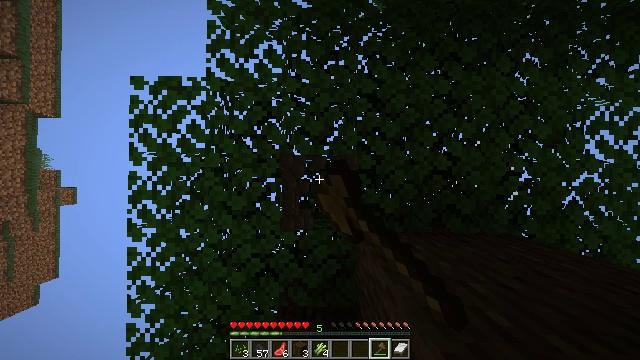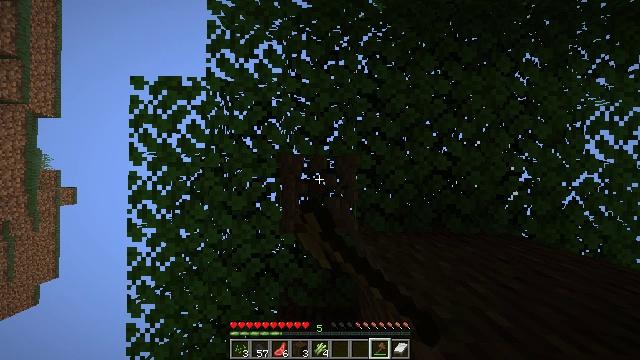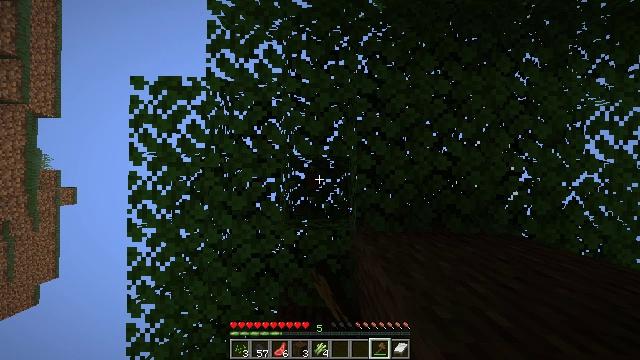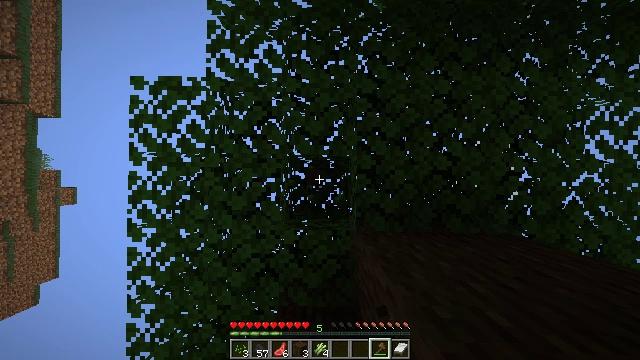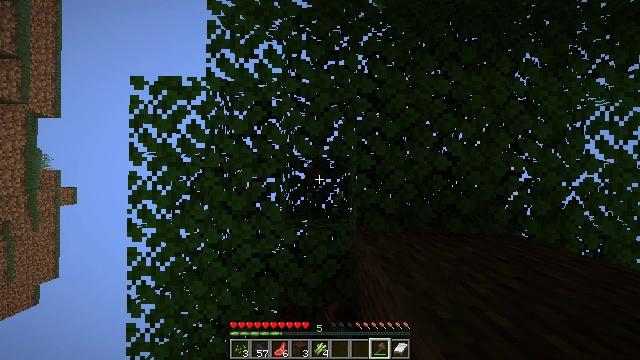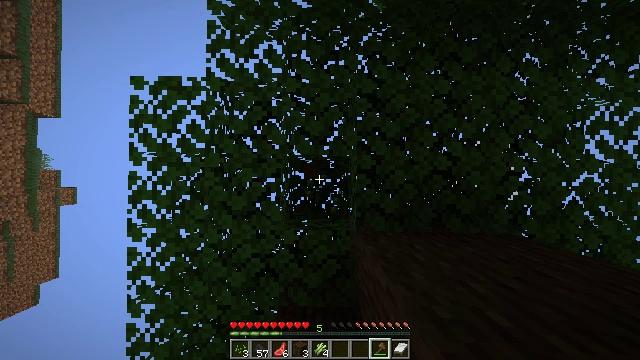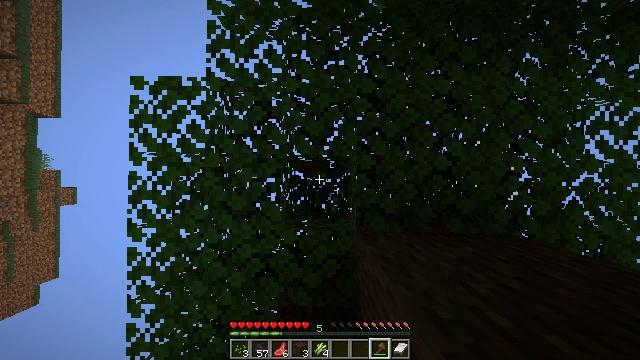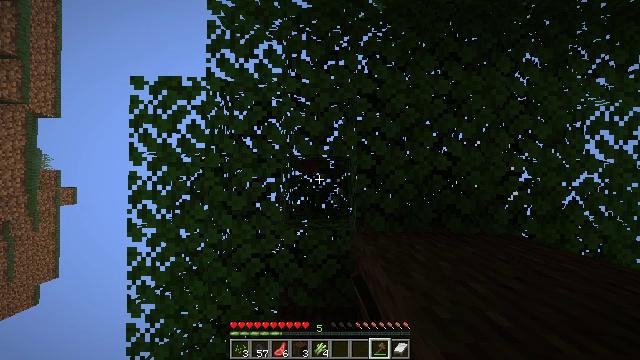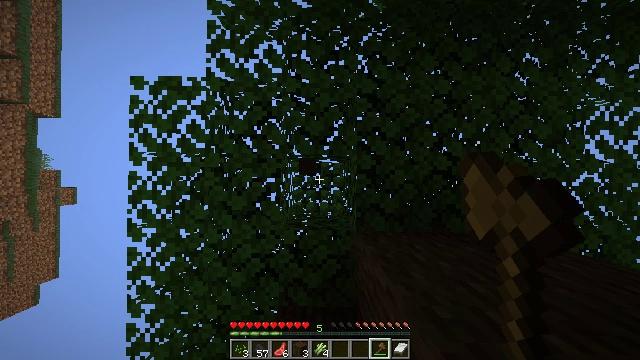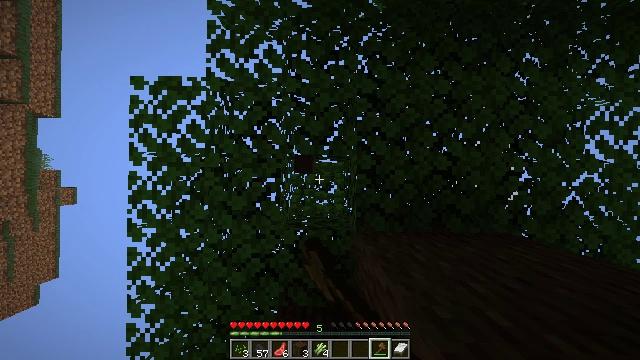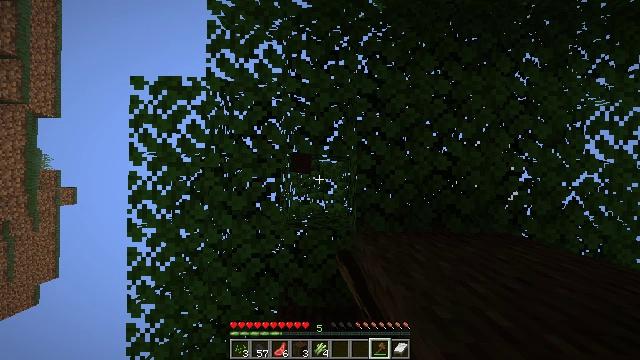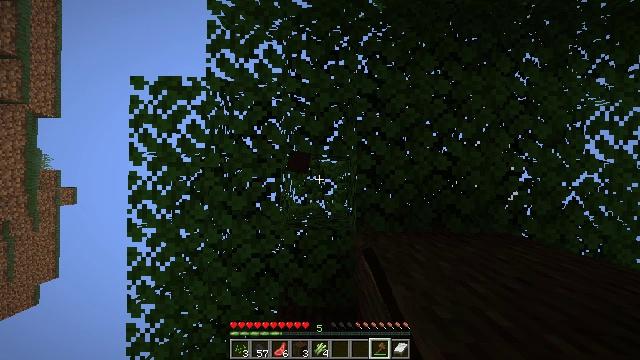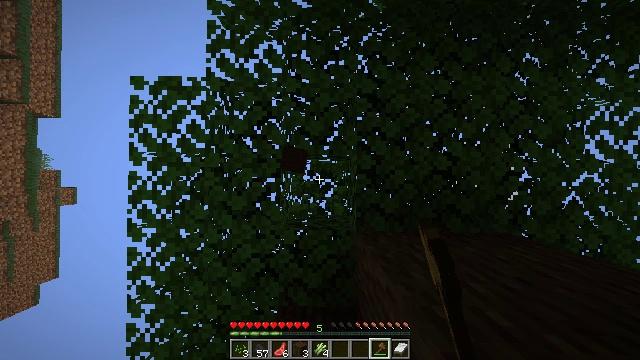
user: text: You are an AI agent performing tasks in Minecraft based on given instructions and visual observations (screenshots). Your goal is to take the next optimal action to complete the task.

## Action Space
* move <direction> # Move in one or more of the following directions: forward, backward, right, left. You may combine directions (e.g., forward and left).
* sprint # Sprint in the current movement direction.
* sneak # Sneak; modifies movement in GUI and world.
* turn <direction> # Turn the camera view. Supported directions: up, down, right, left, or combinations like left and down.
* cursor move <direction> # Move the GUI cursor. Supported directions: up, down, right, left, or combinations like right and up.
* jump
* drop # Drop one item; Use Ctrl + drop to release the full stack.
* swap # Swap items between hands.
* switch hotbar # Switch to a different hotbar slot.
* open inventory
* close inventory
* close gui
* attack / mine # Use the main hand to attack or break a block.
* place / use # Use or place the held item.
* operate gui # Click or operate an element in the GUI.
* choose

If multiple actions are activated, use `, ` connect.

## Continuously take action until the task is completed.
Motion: motion action
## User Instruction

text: Use shears to efficiently mine dark oak leaves.
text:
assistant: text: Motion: attack / mine
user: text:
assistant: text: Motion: attack / mine
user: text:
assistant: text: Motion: attack / mine
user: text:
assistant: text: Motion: attack / mine
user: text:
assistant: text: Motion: attack / mine
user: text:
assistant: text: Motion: attack / mine
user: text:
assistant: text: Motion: attack / mine
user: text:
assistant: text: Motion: attack / mine
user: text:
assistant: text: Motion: attack / mine
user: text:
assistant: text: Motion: attack / mine
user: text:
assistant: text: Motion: no_op
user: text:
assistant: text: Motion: no_op
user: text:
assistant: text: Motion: no_op